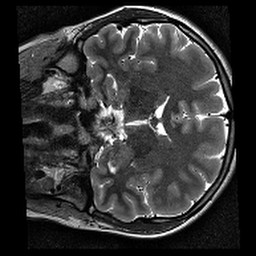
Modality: T2w
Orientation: coronal
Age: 19
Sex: female